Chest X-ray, PA view. Patient: 62 years old, sex F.
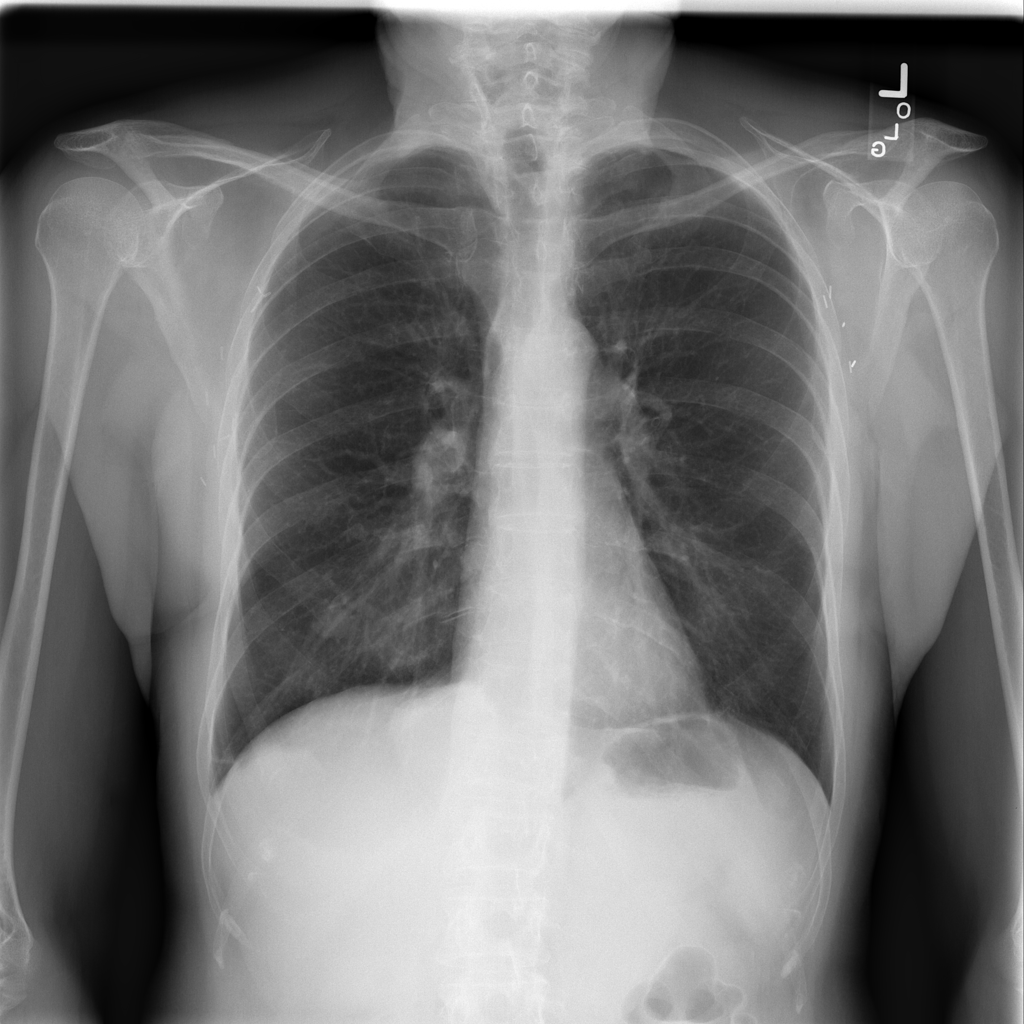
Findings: No Finding